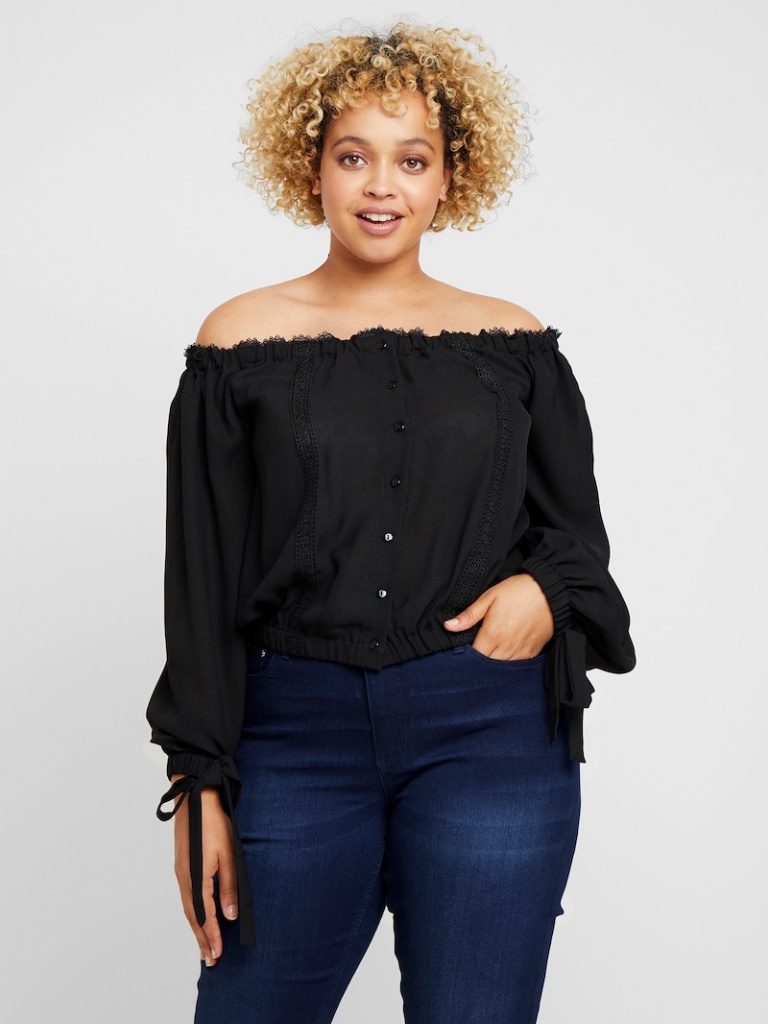
cotton flowy a long-sleeved with the sleeves down cropped length Untucked square blouse